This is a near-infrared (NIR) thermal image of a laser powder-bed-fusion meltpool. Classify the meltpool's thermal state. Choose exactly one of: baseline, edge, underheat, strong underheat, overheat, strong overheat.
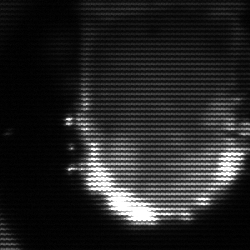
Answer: baseline